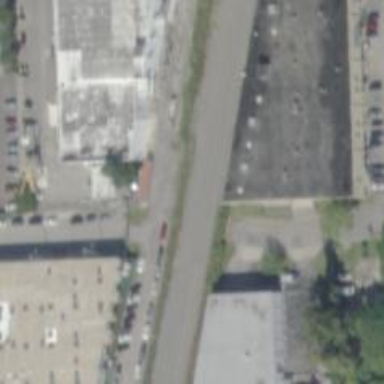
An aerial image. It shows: Alleyway designated as service road.